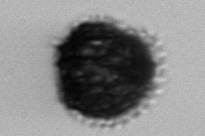
Label: Gonyaulax